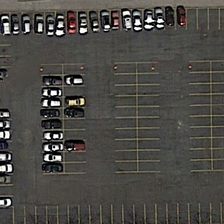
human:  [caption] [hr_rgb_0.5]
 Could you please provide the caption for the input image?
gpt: there are many empty parking spaces in this region .

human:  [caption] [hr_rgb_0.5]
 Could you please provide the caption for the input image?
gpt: some cars are parked in a parking lot .

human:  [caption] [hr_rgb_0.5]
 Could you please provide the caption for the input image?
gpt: there are many empty parking spaces in this region .

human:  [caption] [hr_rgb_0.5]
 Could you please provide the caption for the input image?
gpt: some cars are parked in a parking lot .

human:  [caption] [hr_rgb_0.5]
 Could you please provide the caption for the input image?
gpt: some cars are parked in a parking lot .